Question: I am trying to put the guild in the presence of discord bot, but I can't get it, the version is v12 this is my code. example (Watching 76 servers)
'''
function presence(){
client.user.setPresence({
status: "online",
activity: {
name: "{len(bot.guilds)}",
type: "WATCHING",
}
});
}
'''
:

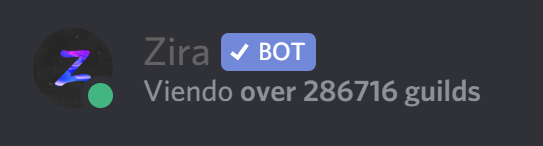
Answer: I'm assuming you're trying to show the number of guilds the bot is in.
'''
// Discord.js v13
client.user.setPresence({
status: 'online',
activities: [{
name: '${client.guilds.cache.size} servers',
type: 'WATCHING'
}]
)
// Discord.js v12
client.user.setPresence({
status: 'online',
activity: {
name: '${client.guilds.cache.size} servers',
type: 'WATCHING'
}
)
'''
Alternatively, you can use <URL>:
'''
client.user.setActivity('${client.guilds.cache.size} servers', {type: 'WATCHING'})
'''